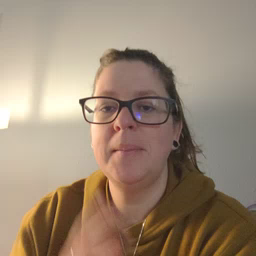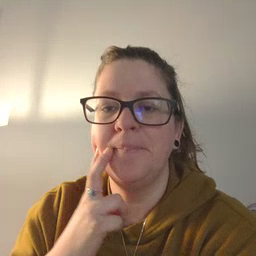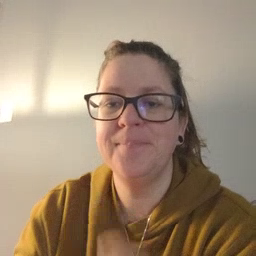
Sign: gum